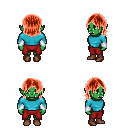
a pixel art fantasy rpg character, female body template, orc, green skin, teal long-sleeve shirt, red pants, red long bangs hairstyle, white cloth bracers, brown shoes, four views (front, back, left, right), 2x2 character sprite sheet, small pixel art, hard edges, no anti-aliasing